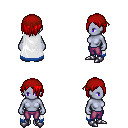
a pixel art fantasy rpg character, female body template, dark elf, purple skin, white trimmed cape, magenta pants, red bangs hairstyle, red bandana, metal boots, four views (front, back, left, right), 2x2 character sprite sheet, small pixel art, hard edges, no anti-aliasing